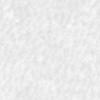
Label: no_change